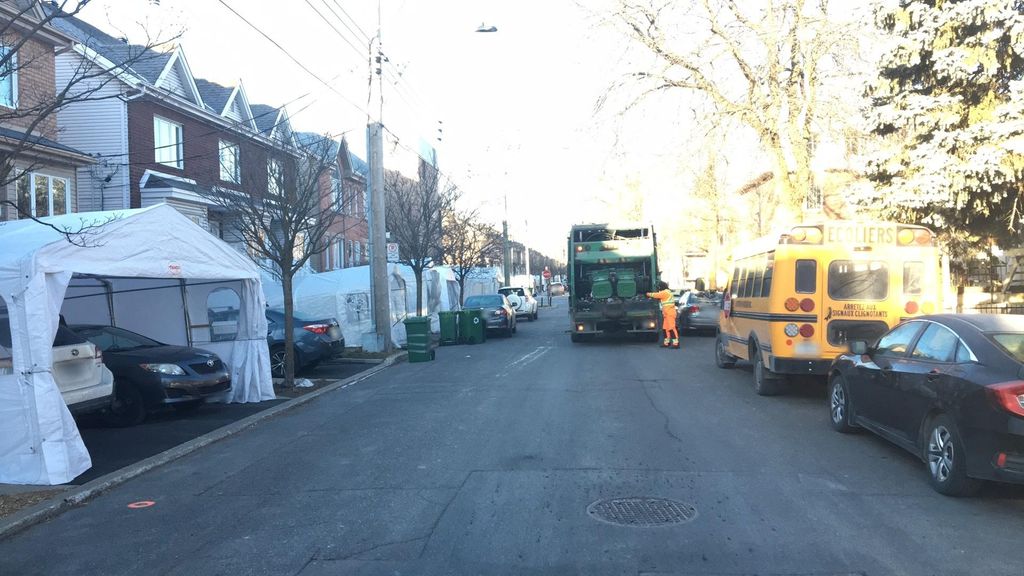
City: montreal